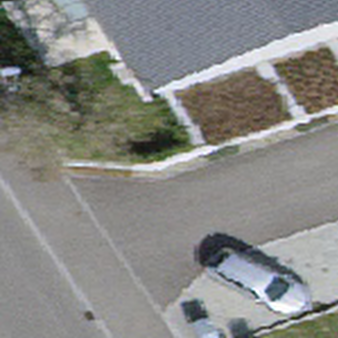
Label: other